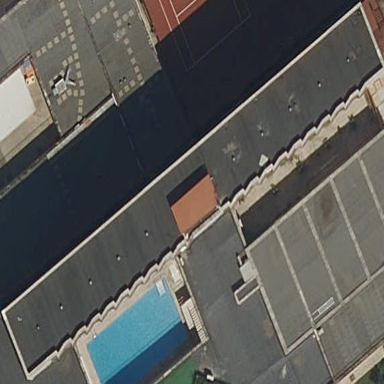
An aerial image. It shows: Part of building.